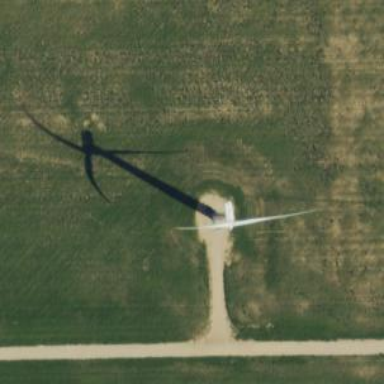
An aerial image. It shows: Wind generator powered by horizontal axis wind turbine.